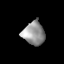
Tissue: lung
Cell type: Epithelial cells
Senescence score: 0.2219
Nuclear area (px): 493
Mean DAPI intensity: 151.698